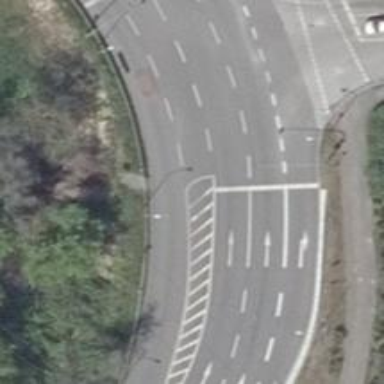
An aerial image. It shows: Asphalt trunk link road.